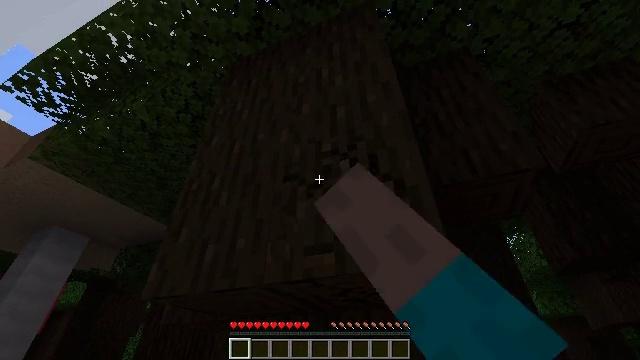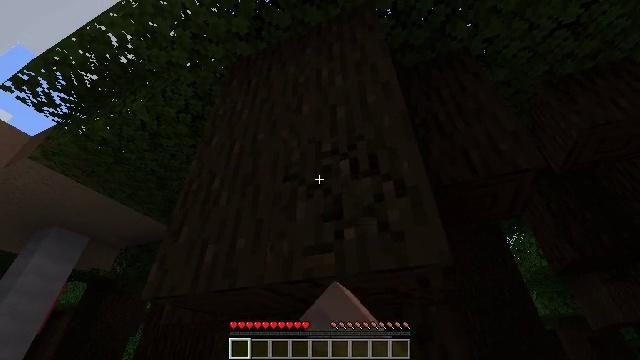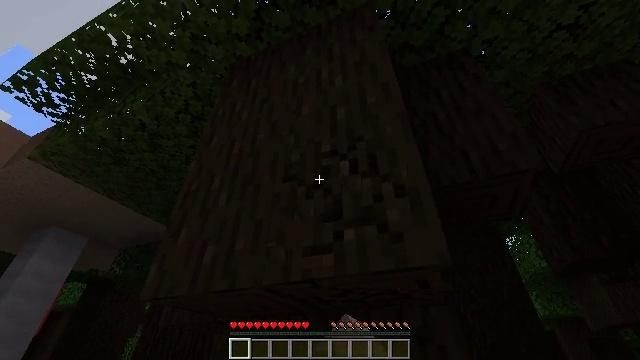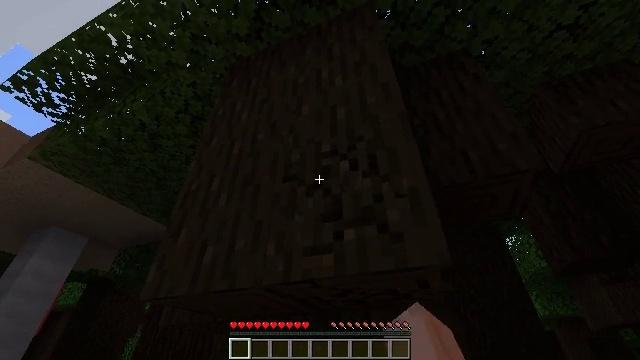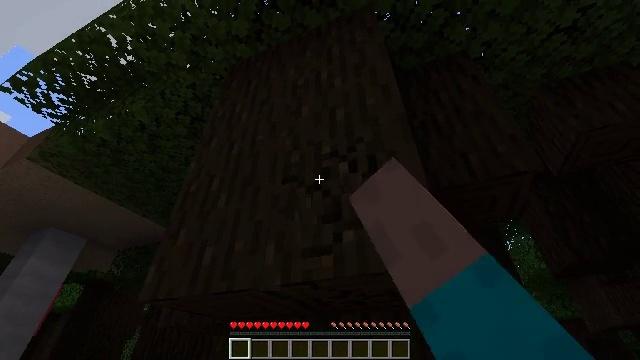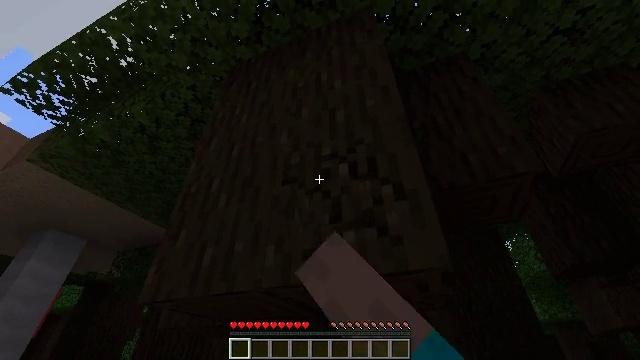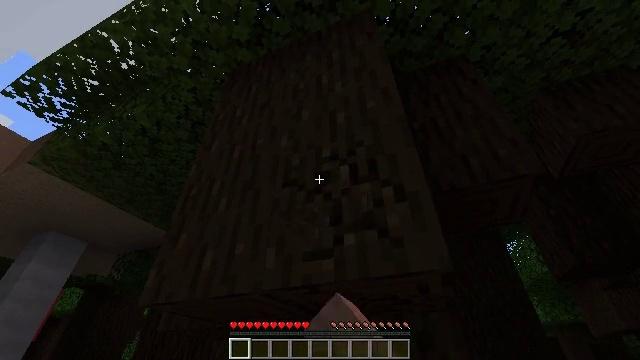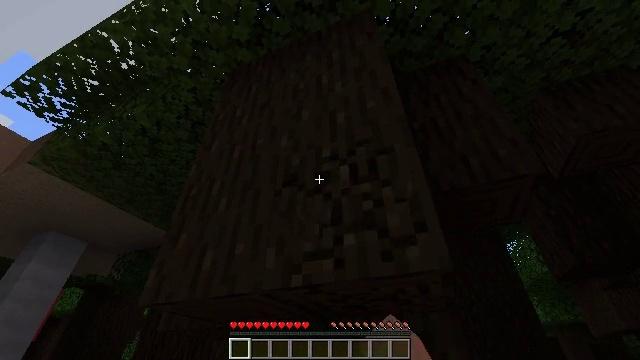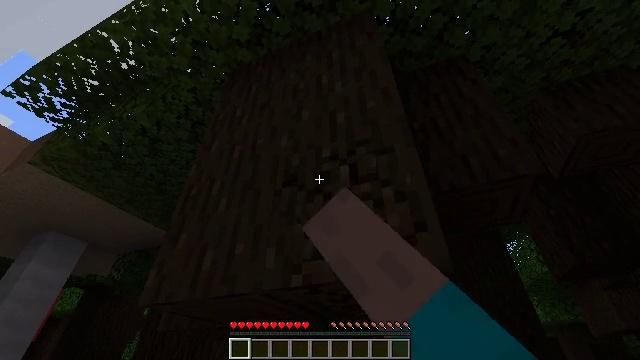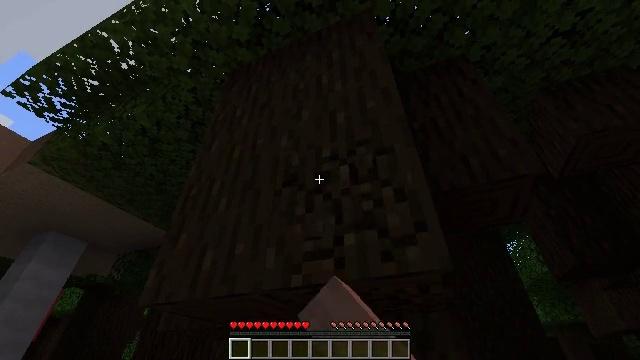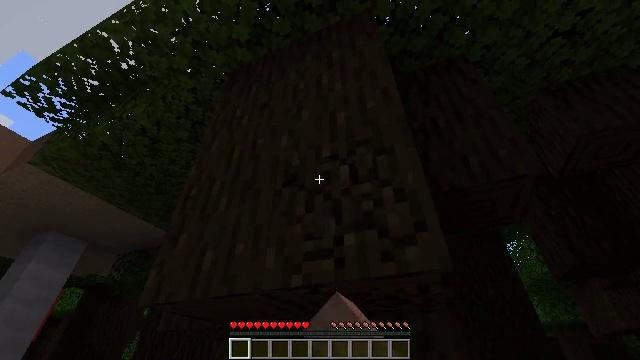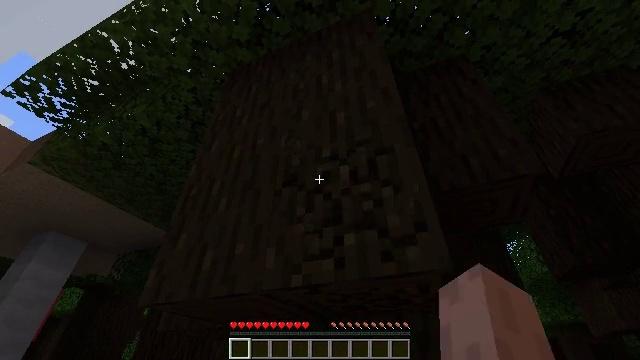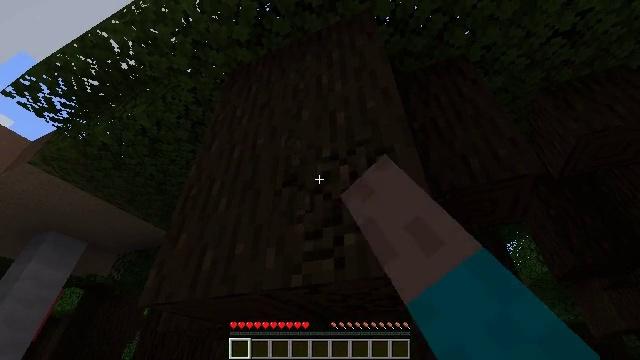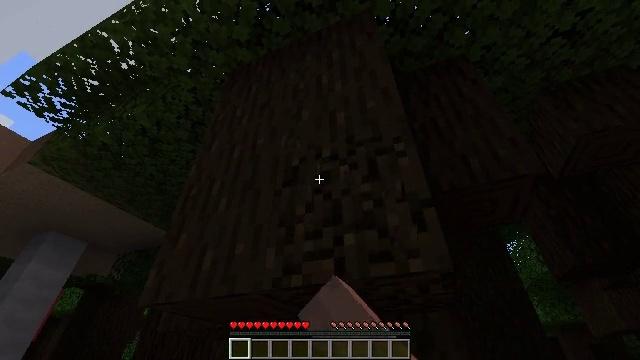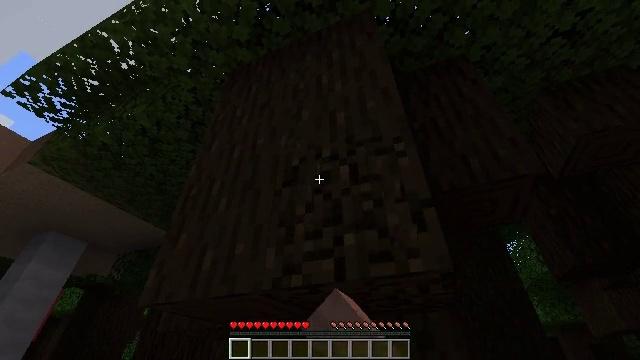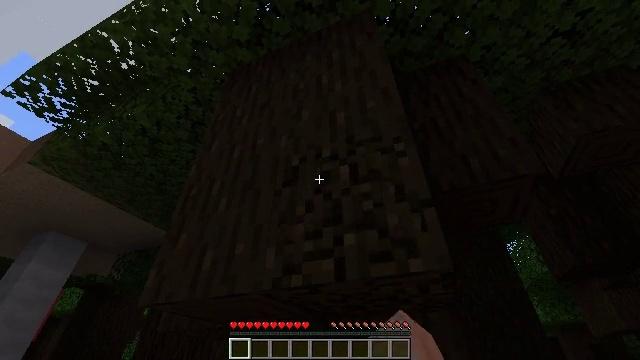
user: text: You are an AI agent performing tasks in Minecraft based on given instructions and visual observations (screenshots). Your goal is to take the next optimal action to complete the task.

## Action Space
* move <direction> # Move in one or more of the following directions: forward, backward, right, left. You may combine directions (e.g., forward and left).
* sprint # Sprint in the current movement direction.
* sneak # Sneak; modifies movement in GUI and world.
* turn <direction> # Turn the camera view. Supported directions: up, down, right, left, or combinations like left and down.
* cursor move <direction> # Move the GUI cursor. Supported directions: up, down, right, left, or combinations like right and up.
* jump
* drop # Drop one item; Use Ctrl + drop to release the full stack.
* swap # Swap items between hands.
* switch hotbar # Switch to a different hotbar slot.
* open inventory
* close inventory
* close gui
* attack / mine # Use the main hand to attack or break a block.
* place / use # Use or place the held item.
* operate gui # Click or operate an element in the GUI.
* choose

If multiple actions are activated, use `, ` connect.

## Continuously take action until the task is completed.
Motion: motion action
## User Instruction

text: Gather dark oak log for crafting.
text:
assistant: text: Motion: attack / mine
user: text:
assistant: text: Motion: attack / mine
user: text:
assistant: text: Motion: attack / mine
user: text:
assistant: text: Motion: attack / mine
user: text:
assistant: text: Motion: attack / mine
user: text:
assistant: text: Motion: attack / mine
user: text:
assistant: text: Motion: attack / mine
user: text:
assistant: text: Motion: attack / mine
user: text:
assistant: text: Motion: attack / mine
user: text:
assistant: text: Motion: attack / mine
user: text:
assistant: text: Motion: attack / mine
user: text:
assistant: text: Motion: attack / mine
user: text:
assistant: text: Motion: attack / mine
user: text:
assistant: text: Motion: attack / mine
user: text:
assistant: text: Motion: attack / mine
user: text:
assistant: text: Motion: attack / mine
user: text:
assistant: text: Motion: attack / mine
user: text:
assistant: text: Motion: attack / mine
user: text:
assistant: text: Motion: move right, attack / mine
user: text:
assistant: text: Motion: move forward and move right, attack / mine
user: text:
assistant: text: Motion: move forward and move right, attack / mine
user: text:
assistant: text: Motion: move forward and move right, turn up, attack / mine
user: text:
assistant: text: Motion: turn left and up, attack / mine
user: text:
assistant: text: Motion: turn left and up, attack / mine
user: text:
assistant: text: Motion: turn left and up, attack / mine
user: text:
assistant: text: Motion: attack / mine
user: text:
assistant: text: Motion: attack / mine
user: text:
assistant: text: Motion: attack / mine
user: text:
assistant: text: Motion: attack / mine
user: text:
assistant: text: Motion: attack / mine